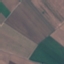
Land use / land cover class: AnnualCrop